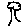
Label: tree